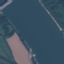
Land use / land cover class: River